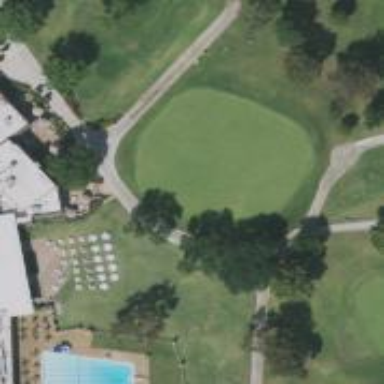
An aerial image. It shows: Picturesque green golfing area with grass land use.